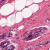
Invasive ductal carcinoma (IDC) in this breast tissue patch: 0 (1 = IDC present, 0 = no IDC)